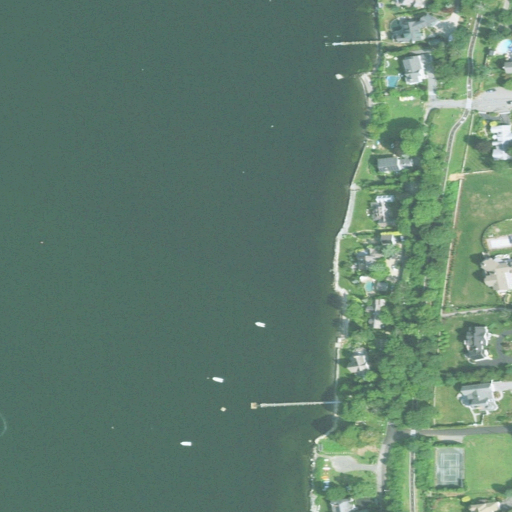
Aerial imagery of bar in Rhode Island named The Brothers containing open water, medium intensity development, low intensity development, open development, evergreen forest, herbaceous wetlands, and high intensity development